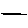
Label: line